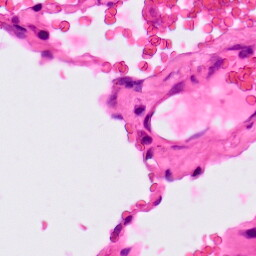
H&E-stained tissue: Lung